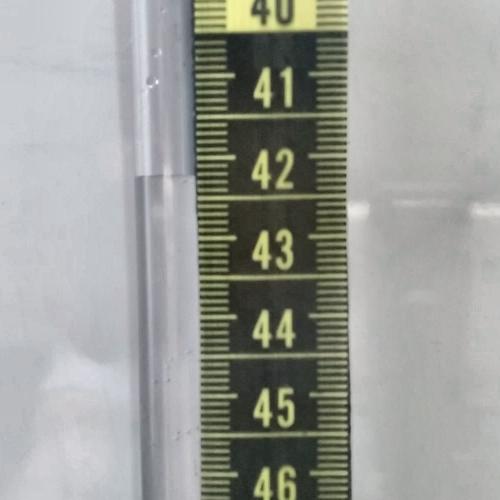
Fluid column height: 42.2 cm